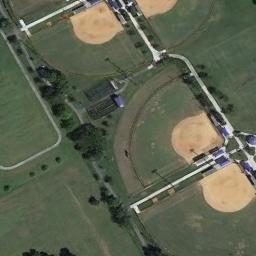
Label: baseball_diamond